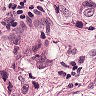
Metastatic tissue present: yes